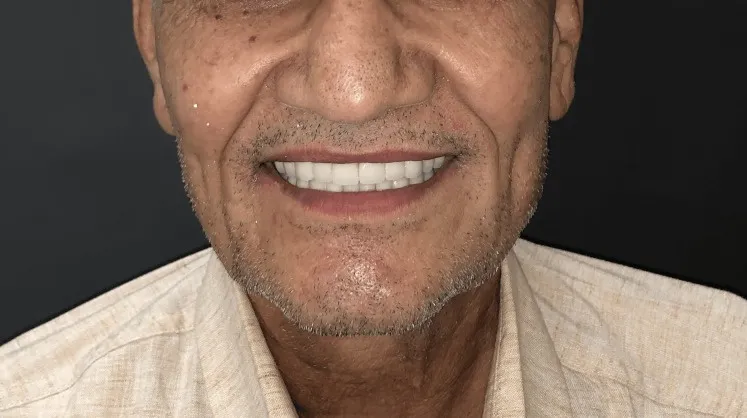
Smile of satisfaction.
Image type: medical_photograph (other_medical_photograph)